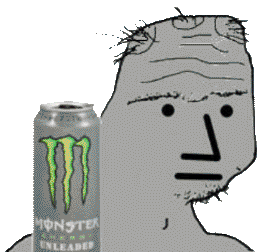
Label: 5_Boomer